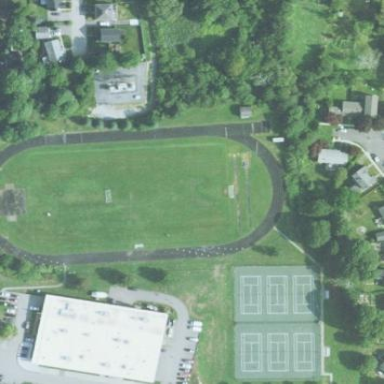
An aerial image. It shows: Grass pitch designated for lacrosse and soccer sports activities.